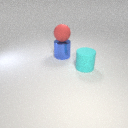
large red rubber sphere above large blue metal cylinder